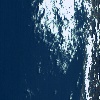
Label: water